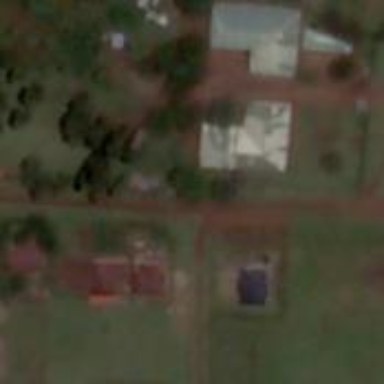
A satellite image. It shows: School.